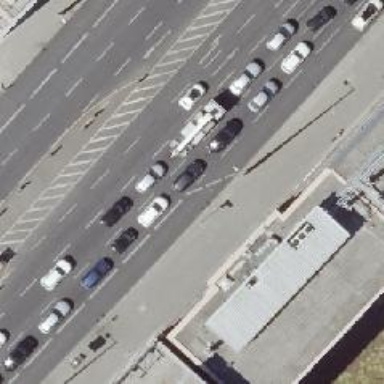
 and parking lane on the right side as well."